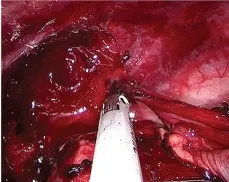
(G-I) The ultrasonic scalpel was utilized to carefully remove the mass from the root of the brachial plexus.
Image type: medical_photograph (other_medical_photograph)